Current action and preconditions to check: path_clear

Your task: For each precondition in the list above, predict whether it will hold at this action.

Consider the current scene as observed from the mobile robot's camera, and analyze the predicted future states of all dynamic agents (e.g., people, animals, vehicles, or any moving entities) within the NEXT SECOND.

IMPORTANT: Only answer "very likely" if you are absolutely certain—based on strong, clear evidence—that a dynamic agent will violate the precondition in the predicted future state. Do NOT answer "very likely" for unlikely, ambiguous, or low-probability risks.

Ask yourself for each precondition: Is there a high probability, with clear and convincing evidence, that the predicted future states of any dynamic agent will interfere with the predicted future state of the currently executing action within the NEXT SECOND, causing that precondition to fail?

Assess the risk level based on these predictions. Use "likely" or "very likely" if motions create a clear risk of interference.

Use "neutral" or "improbable" if agents are nearby but their predicted paths are clearly diverging or non-conflicting.

Failure Risk Categories: "very improbable", "improbable", "neutral", "likely", "very likely"

Answer Format: Output ONLY the probability_of_failure value from these categories: "very improbable", "improbable", "neutral", "likely", "very likely"

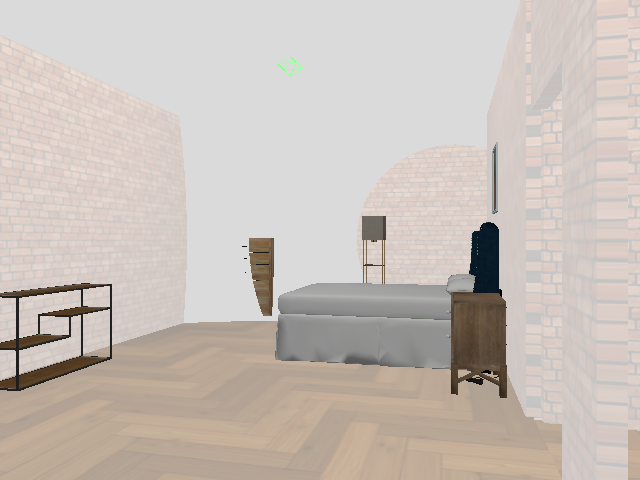

Answer: very improbable